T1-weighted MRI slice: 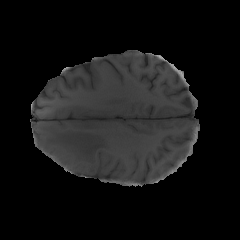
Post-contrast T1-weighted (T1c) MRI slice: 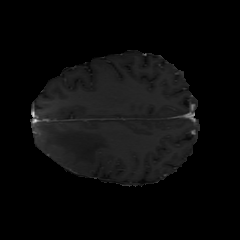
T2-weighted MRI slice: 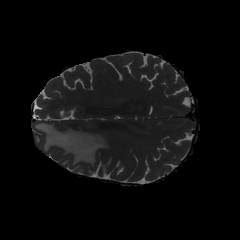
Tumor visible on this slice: yes